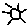
Label: sun